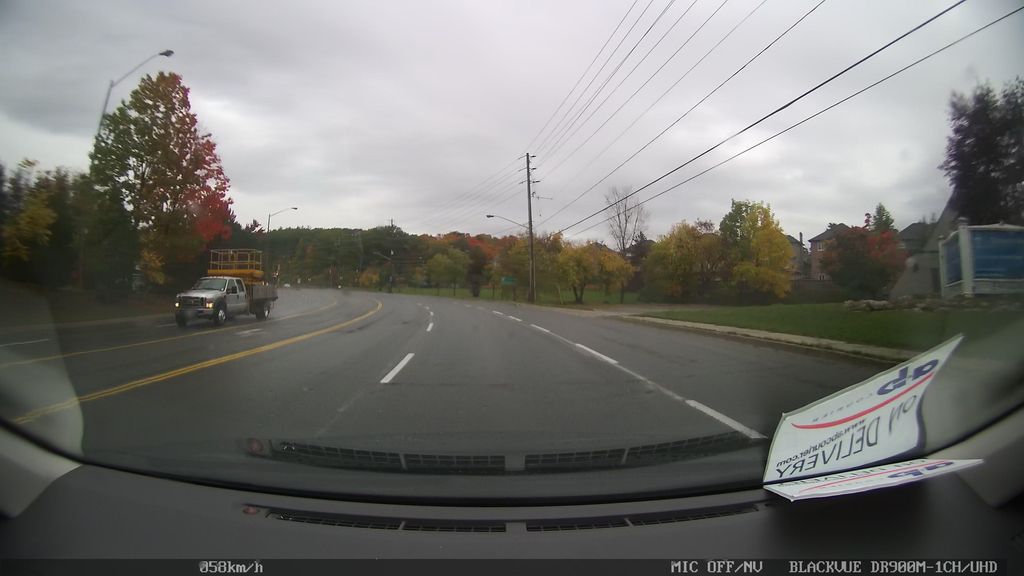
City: toronto